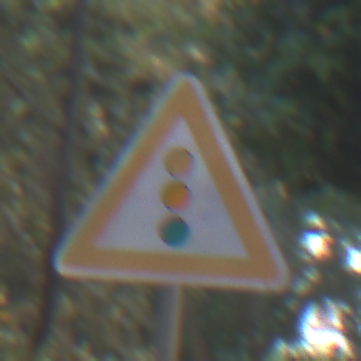
Verkehrszeichen: Lichtzeichenanlage
Umgebung: Outdoor, Suburban
Tageszeit: MorningAfternoon
Wetter: PartlyCloudy
Licht: Natural
Jahreszeit: NotSpecified
Kontrast: LowContrast